Aerial crown-view tile of a tropical tree (Barro Colorado Island, Panama), acquired 20241014:
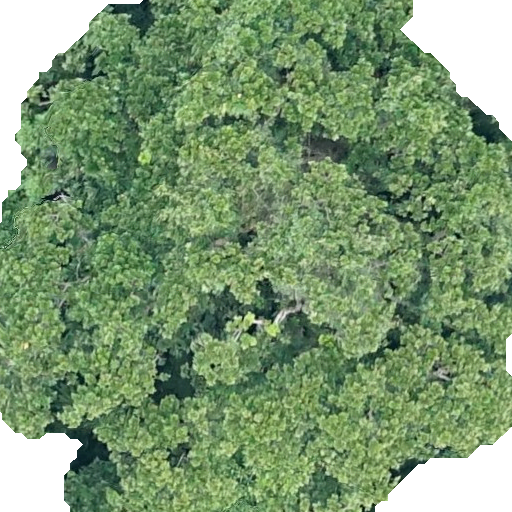
Species: Anacardium excelsum
GBIF accepted scientific name: Anacardium excelsum
Crown area: 395.906 m²